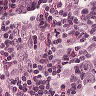
Metastatic tissue present: yes